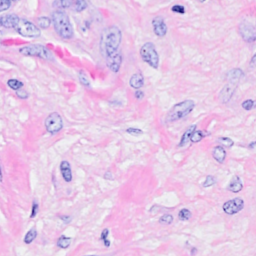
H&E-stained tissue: Breast